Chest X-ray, AP view. Patient: 42 years old, sex M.
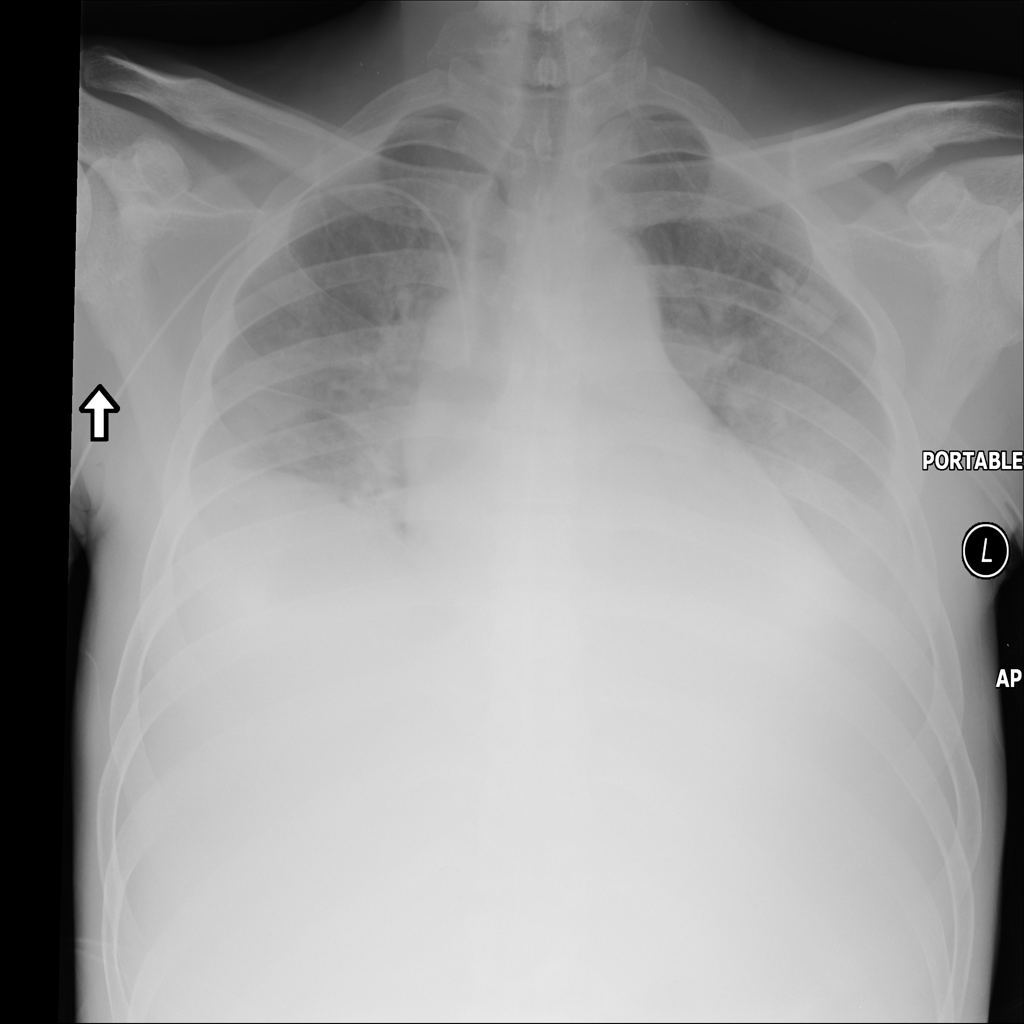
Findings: Atelectasis, Effusion, Infiltration